Question: When I access the site as <URL>, I get page not found.
This is my project properties:

This is from my IISExpress application config:
'''
<site name="MVC Authentication" id="2">
<application path="/" applicationPool="Clr4IntegratedAppPool">
<virtualDirectory path="/" physicalPath="F:\Projects\MySite\Test" />
</application>
<bindings>
<binding protocol="https" bindingInformation="*:44319:localhost" />
<binding protocol="http" bindingInformation="*:26049:localhost" />
</bindings>
</site>
'''
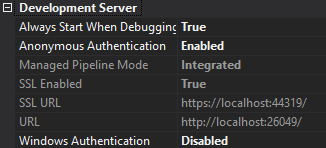
Answer: Got solution from this post. Had to delete all localhost certificates and repair IIS Express. Thanks @ShaTin
<URL>
Make sure to remove any previous 'localhost' certificates as those could conflict with the one generated by IIS Express. I had this same error (ERR_SSL_PROTOCOL_ERROR), and it took me many hours to finally figure it out after trying out many many "solutions". My mistake was that I had created my own 'localhost' certificate and there were two of them. I had to delete both and have IIS Express recreate it.
Here is how you can check for and remove 'localhost' certificate:
On Start, type -> mmc.exe,
File -> Add/Remove Snap-in...,
Select Certificates -> Add> -> Computer account -> Local computer,
Check under Certificates > Personal > Certificates.
Make sure the localhost certificate that exist has a friendly name "IIS Express Development Certificate". If not, delete it. Or if multiple, delete all.
On Visual Studio, select project and under property tab, enable SSL=true. Save, Build and Run. IIS Express will generate a new 'localhost' certificate.
Note: If it doesn't work, try these: make sure to disable IIS Express on VS project and stopping all running app on it prior to removing 'localhost' certificate. Also, you can go to 'control panel > programs' and Repair IIS Express.